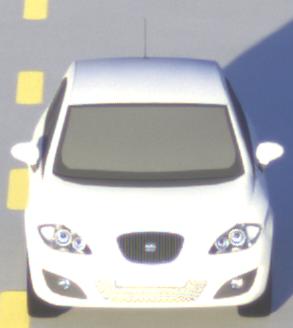
Make: SEAT
Model: Leon 1.4
Detailed model: Leon (1P)
Model produced from: 2009/04
Model produced until: 2010/08
Doors: 5
Color: white
Road condition: dry road
Daytime: sunrise or sunset
Contrast: low contrast